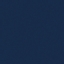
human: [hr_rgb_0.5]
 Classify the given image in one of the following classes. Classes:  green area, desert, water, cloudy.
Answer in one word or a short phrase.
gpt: water